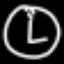
Label: clock